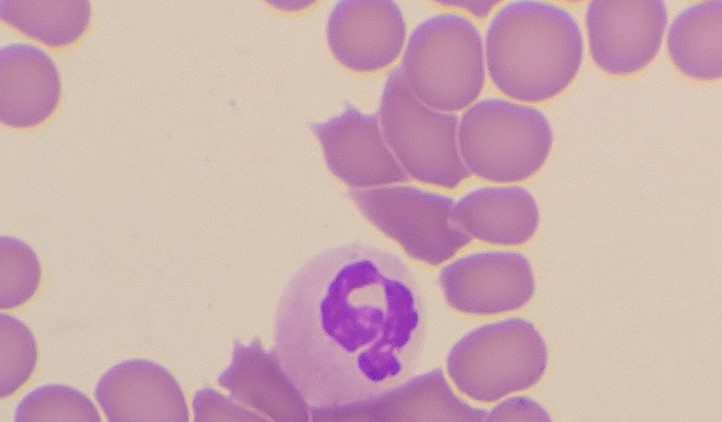
White blood cell type: Neutrophil